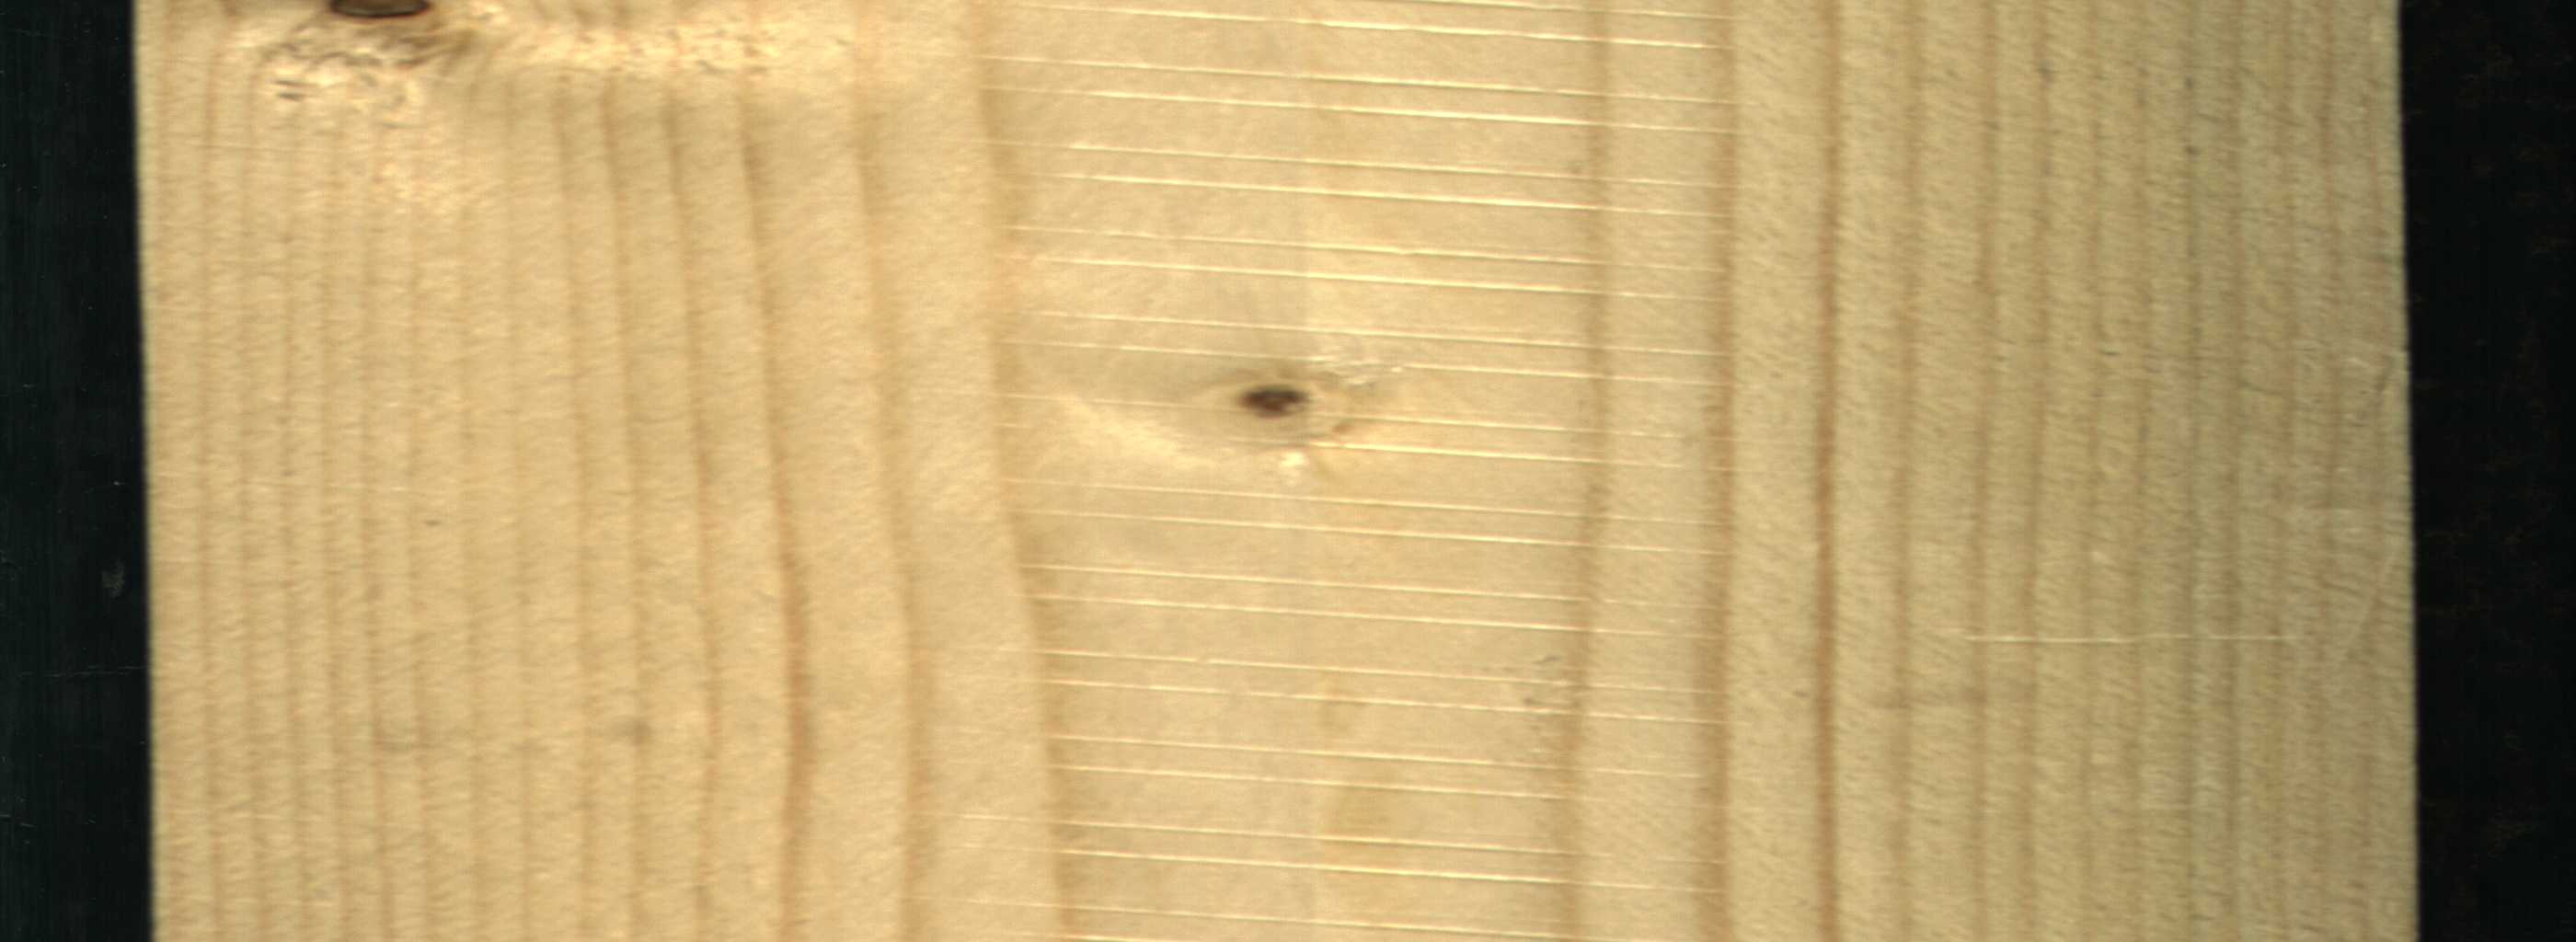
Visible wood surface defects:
Dead_Knot
Live_Knot